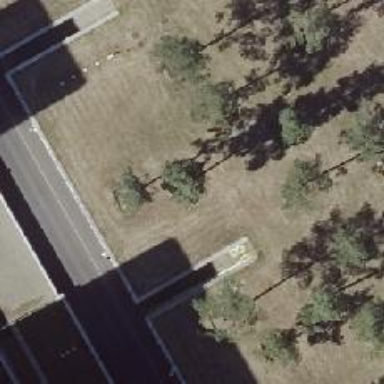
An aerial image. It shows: Evergreen needle-leaved tree.